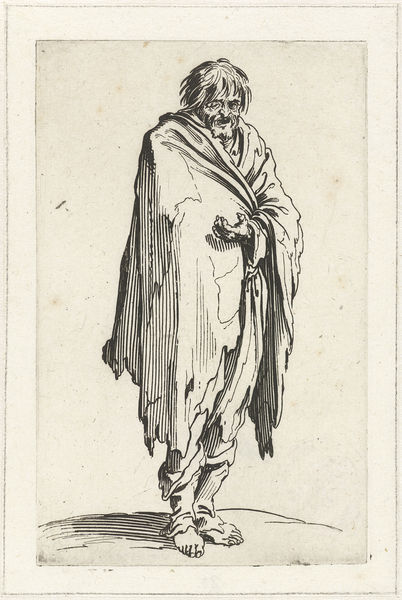
Titel: Bedelaar die zijn hand ophoudt
Künstler: Jacques Callot
Standort: Amsterdam
Institution: Rijksmuseum
Schlagwörter: mann, umhang, alt, bart, arm, trauer, zerrissen, einsam, haare, decke, füße, barfuss, krank, lumpen, bleistift, bettler, armut, betteln, belistift, zerlumpt, kumpen